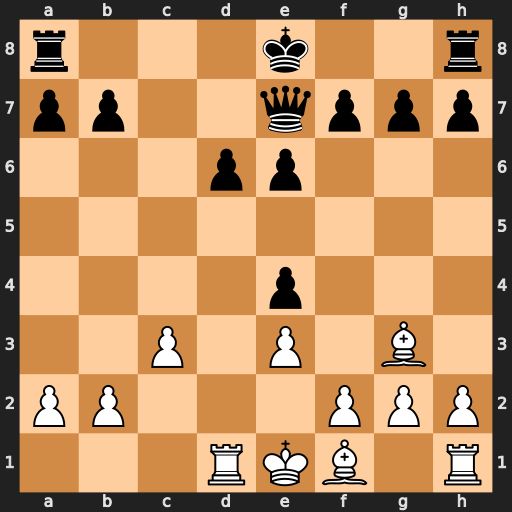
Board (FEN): r3k2r/pp2qppp/3pp3/8/4p3/2P1P1B1/PP3PPP/3RKB1R
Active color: w
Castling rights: Kkq
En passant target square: -
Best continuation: Bb5+ Kf8 Bxd6